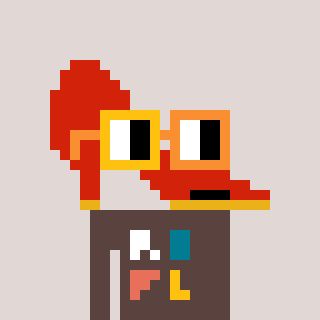
a pixel art character with square yellow and orange glasses, a highheel-shaped head and a darkbrown-colored body on a warm background